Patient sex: M
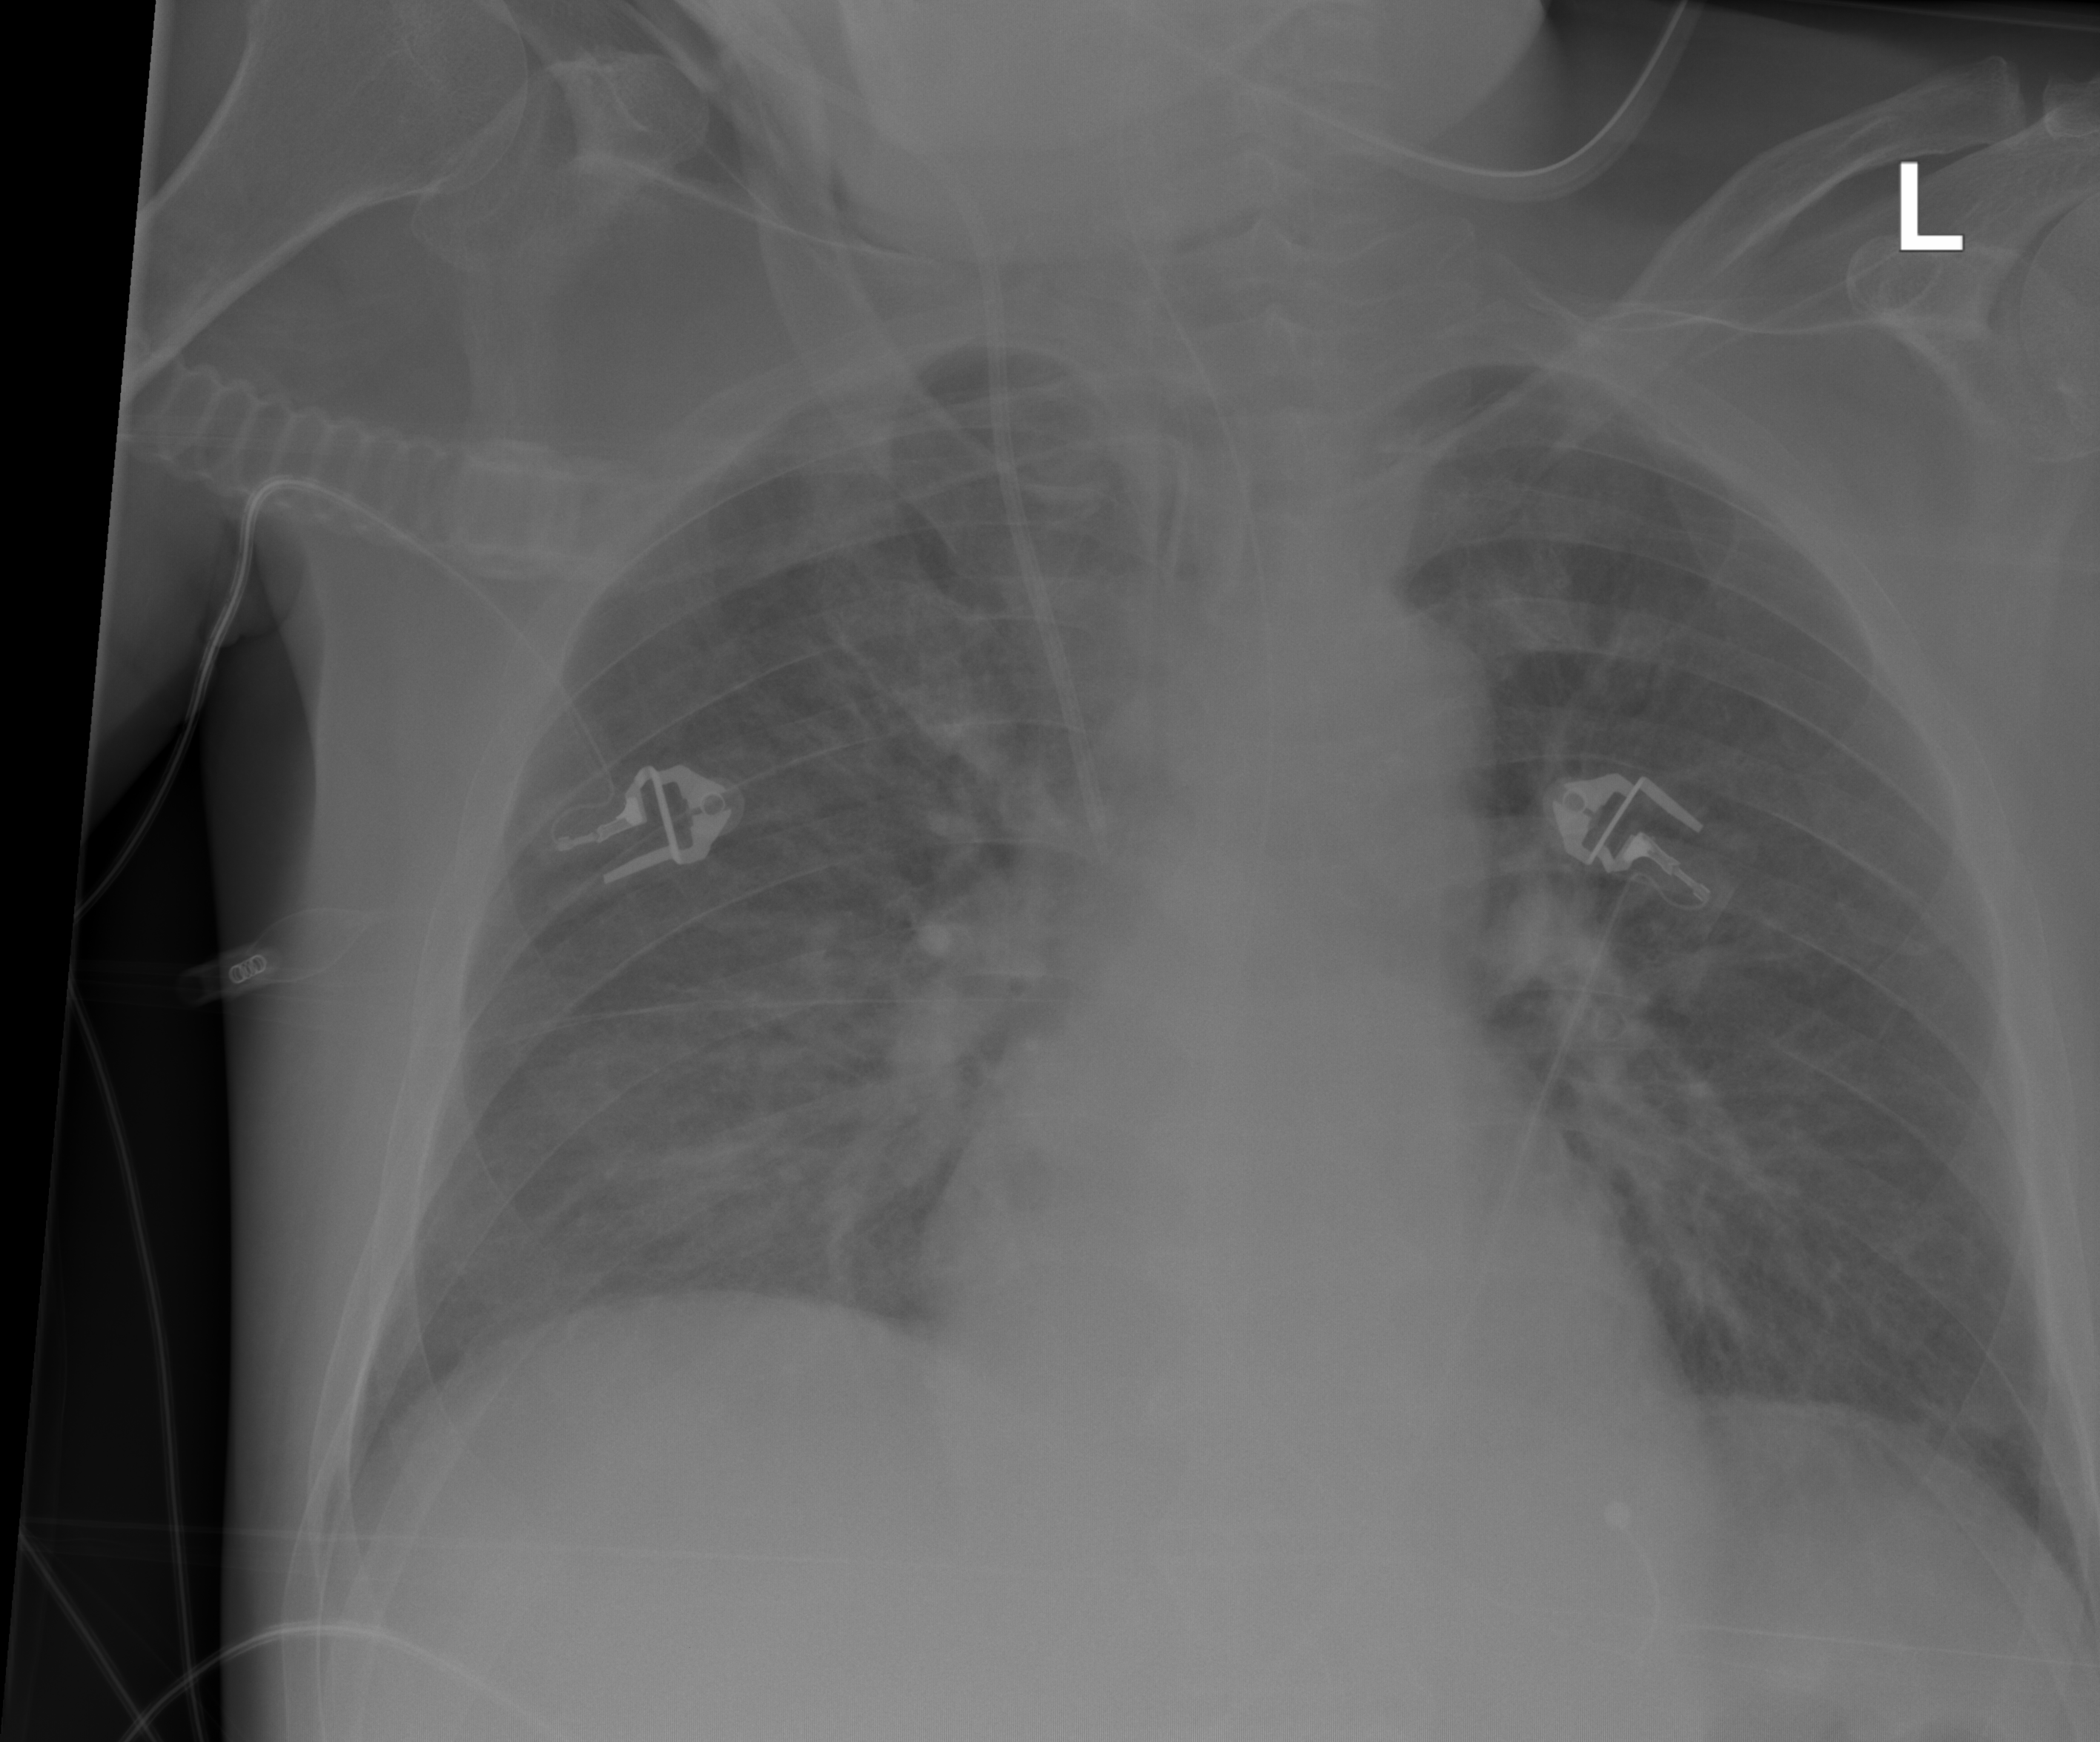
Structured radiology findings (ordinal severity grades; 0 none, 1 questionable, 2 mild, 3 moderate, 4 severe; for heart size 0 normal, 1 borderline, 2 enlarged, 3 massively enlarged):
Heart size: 0
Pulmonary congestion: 0
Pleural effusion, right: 0
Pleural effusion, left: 0
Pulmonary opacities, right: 3
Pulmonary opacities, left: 2
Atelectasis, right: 2
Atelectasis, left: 2